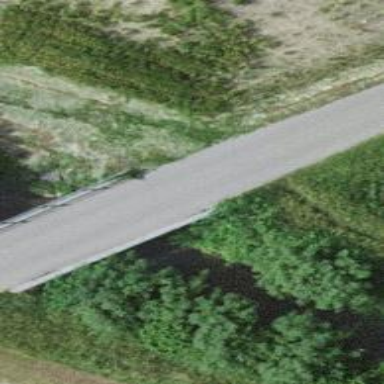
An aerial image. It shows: Unclassified road with bridge.